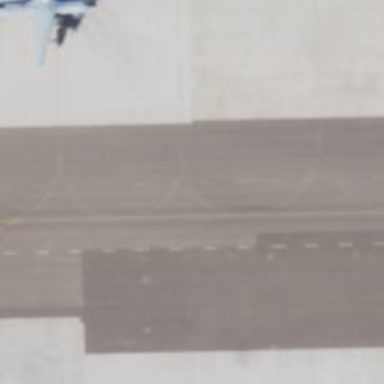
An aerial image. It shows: Image of taxiway at airport.